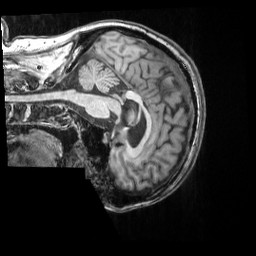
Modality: T1w
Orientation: sagittal
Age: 44
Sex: male
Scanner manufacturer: siemens
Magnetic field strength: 3 T
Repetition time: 2 s
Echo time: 0.00339 s